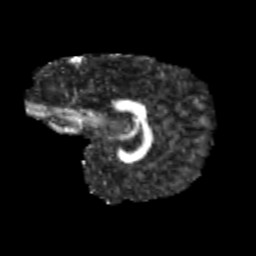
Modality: FA
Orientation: sagittal
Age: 14
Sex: female
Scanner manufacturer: siemens
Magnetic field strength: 3 T
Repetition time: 3.8 s
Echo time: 0.07 s